Here is the wavelet time-frequency representation (scalogram) of a rolling-element bearing's vibration measurement. Determine the bearing's health state. Answer with exactly one of: normal, inner_race, outer_race, ball.
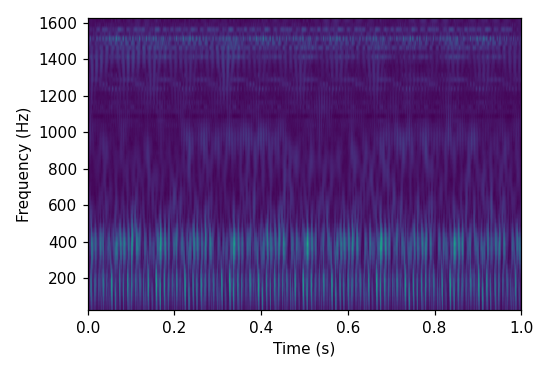
Answer: outer_race